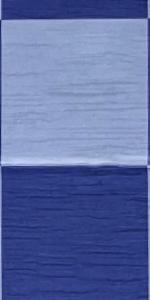
Label: Empty